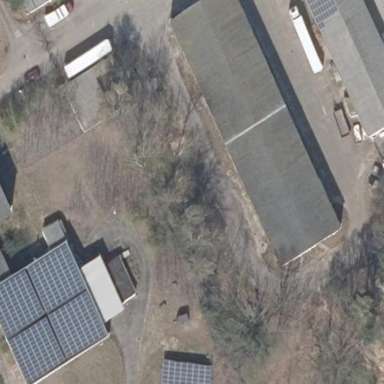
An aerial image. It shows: Industrial building with gabled roof.